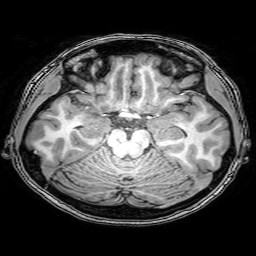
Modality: T1w
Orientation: coronal
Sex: female
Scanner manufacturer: philips
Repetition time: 0.008115 s
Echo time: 0.00371 s